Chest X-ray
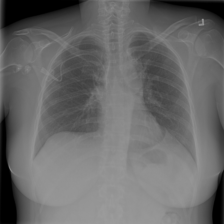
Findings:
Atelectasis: negative
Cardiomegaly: negative
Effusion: negative
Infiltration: negative
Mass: negative
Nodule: negative
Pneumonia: negative
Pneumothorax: negative
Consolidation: negative
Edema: negative
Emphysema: negative
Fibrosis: negative
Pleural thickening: negative
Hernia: negative